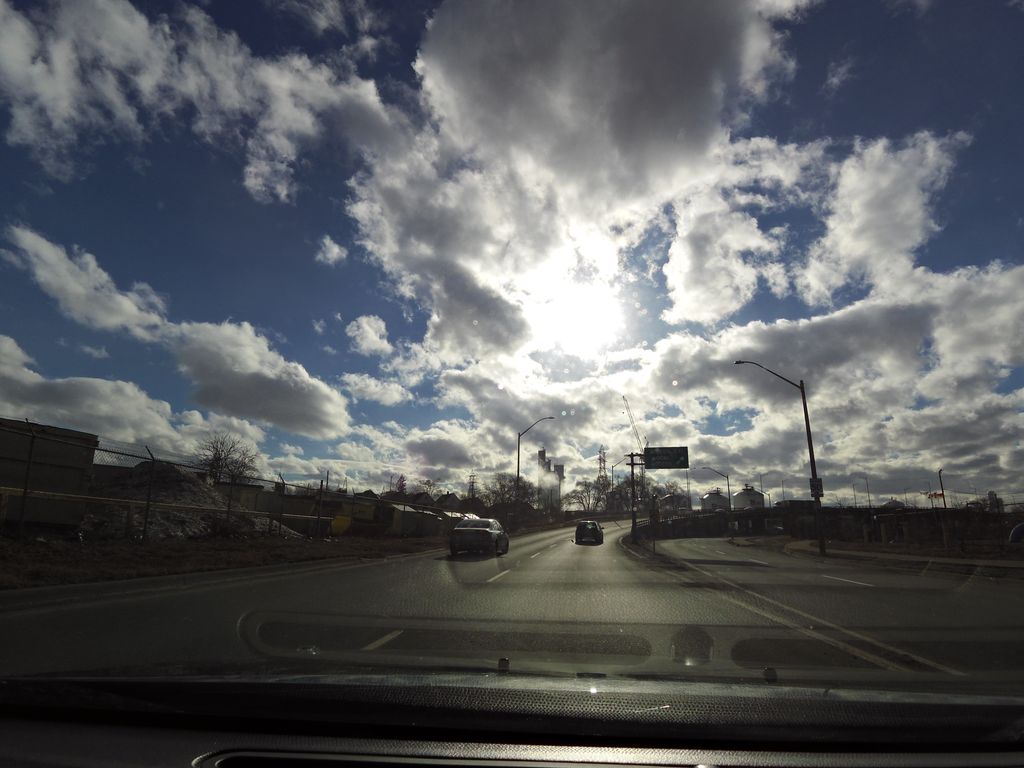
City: hamilton